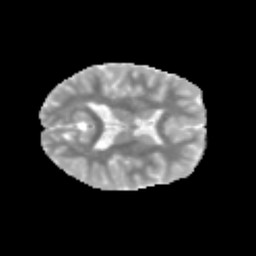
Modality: MD
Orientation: axial
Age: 10
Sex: male
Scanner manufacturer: siemens
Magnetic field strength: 3 T
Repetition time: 3.8 s
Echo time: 0.07 s